Question: In my application, I have URN-identified data coming in from the server. I'm in the process of abstracting as far as possible so there is very little to no logical code in my views, and I'm using a generic presenter that wraps those views. All widgets have URNs, making it super easy to map incoming data to a specific widget (until now, a 1 to 1 relationship). This has worked well for pretty much every widget, and now I've reached a point where I'm tripped up.
Assume I have (just for simplicity's sake) two 'RadioButton' elements on a view. These buttons belong to a "group" (just by setting their 'name' values to the same thing), but obviously they're 2 distinct elements. I can't map my URN-identified data to a single widget as in every other case because, in this case, it is two widgets.
Here's an example of what I mean:

Utility Company is a 'ListBox', so just one widget there. I map each item in the list to a specific Enum value.
Utility Rate is a 'TextBox', so again just one widget to map.
For Energy Usage, they can select to use either an average for the year or input 12 monthly values. I'm stuck here. I can't map to just one of the 'RadioButton' elements, because then I'd need some extra logic in the view to handle the behavior appropriately.
Am I stuck mapping to just one widget and sticking (unwanted) logic in my view to determine what the state of all of the elements should be based on the value that came in for the one widget that mapped?
How should I handle this case?
Following the concepts of jusio's answer, I came up with a workable solution. Because I didn't want to go sticking special case handling through my logic to take care of a non-widget, I created a 'RadioButtonSet' faux widget ('public class RadioButtonSet <T extends Enum<?> & HasDisplayText> extends Widget implements HasValueChangeHandlers<T>, HasValue<T>'), into which I manually pass the radios I intend to group. Having done that, I can get or set its value and have it fire appropriate events when the user changes the selection. Then mapping the collection of radios is no different than doing so for a listbox. Thanks jusio.
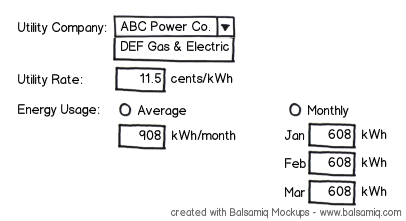
Answer: I believe in your case you shouldn't treat radio buttons as two separate widgets, basically in your case you can treat the radio button group as combo box, because behavior is almost the same (the only problem is that you have additional master detail). So basically what you will have to do is to wrap real BO objects into some kind of RadioButtonGroupModel, and give it to view, view can take this model and generate radio buttons (with some editors or whatever else). I remember running into this problem when i was extending databinding FW for JFace, and this was the best way I could find to solve this problem.